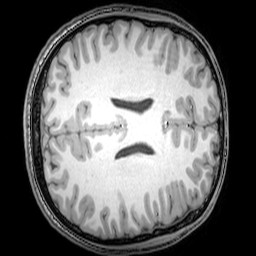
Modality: T1w
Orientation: axial
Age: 22
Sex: male
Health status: healthy
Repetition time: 0.081 s
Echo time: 0.037 s